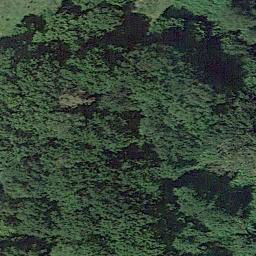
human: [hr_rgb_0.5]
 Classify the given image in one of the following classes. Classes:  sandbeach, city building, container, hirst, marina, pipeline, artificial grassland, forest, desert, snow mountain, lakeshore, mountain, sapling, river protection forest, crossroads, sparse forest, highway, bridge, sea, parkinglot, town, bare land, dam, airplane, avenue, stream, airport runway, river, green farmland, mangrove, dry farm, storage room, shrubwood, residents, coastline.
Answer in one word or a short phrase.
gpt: forest